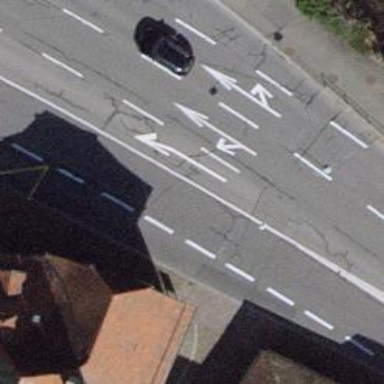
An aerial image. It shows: Asphalt road classified as primary highway. The road has trolley wire for trolley buses.